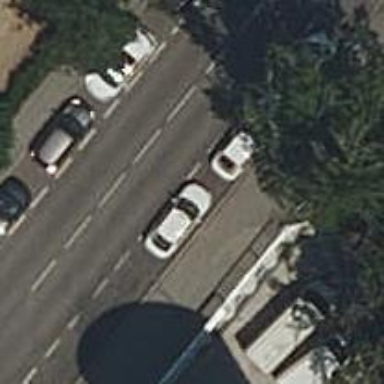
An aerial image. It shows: Taxi stand.